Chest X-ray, AP view. Patient: 65 years old, sex F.
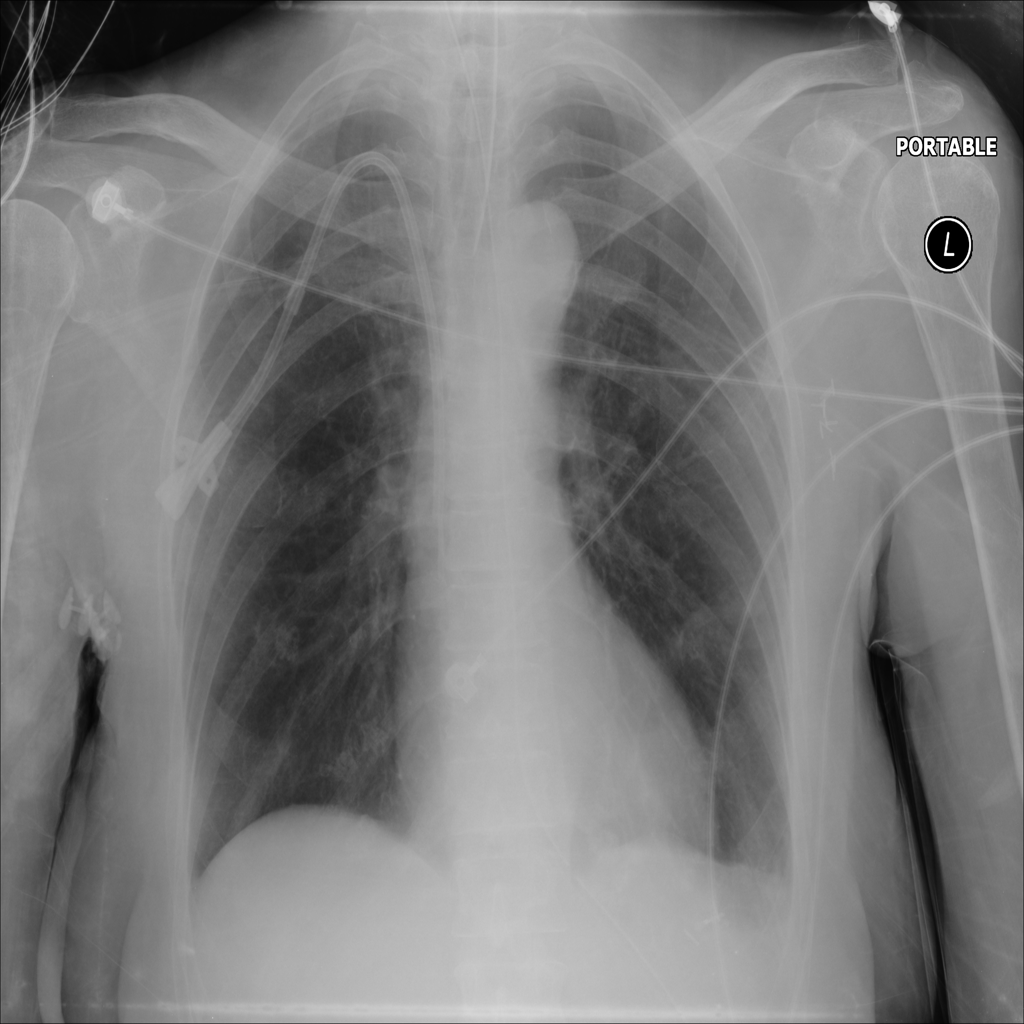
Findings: No Finding